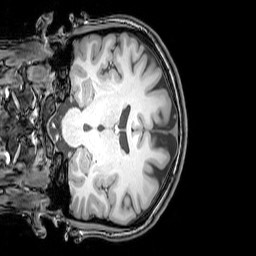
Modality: T1w
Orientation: coronal
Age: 25
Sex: female
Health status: healthy
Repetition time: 0.081 s
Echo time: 0.037 s